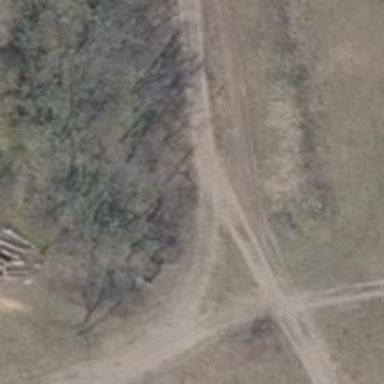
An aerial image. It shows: Dirt track with grade 4 tracktype.